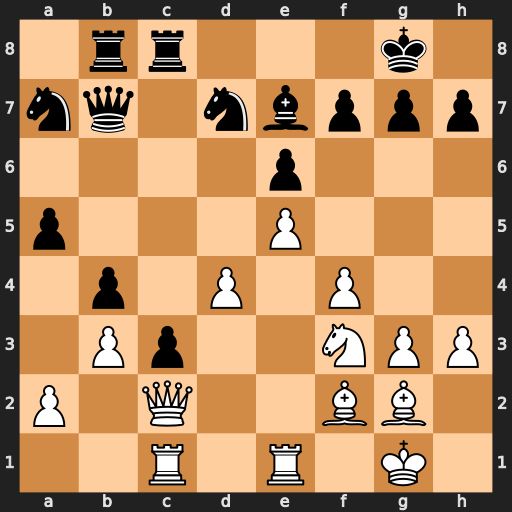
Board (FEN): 1rr3k1/nq1nbppp/4p3/p3P3/1p1P1P2/1Pp2NPP/P1Q2BB1/2R1R1K1
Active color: w
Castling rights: -
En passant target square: -
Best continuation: Ng5 Bxg5 Bxb7